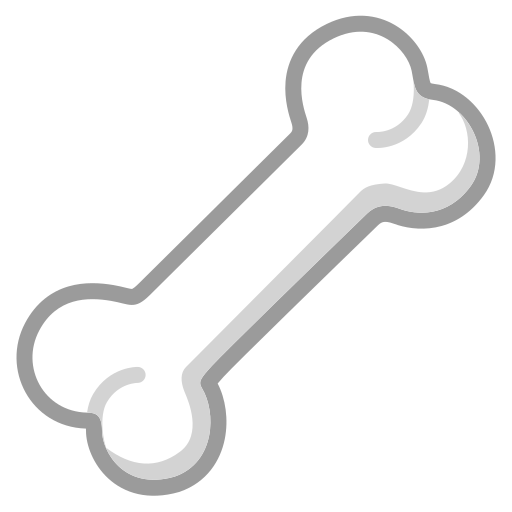
bone flat